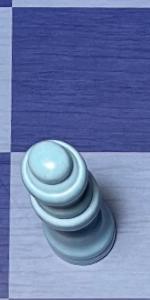
Label: Queen_White